Question: I want to use 'scope' in my project.
i create a folder under lib, see

The file 'product.rb' include some methods, like
'''
module Scopes::Product
#TODO: change this to array pairs so we preserve order?
SCOPES = {
# Scopes for selecting products based on taxon
:taxon => {
:taxons_name_eq => [:taxon_name],
:in_taxons => [:taxon_names],
},
# product selection based on name, or search
:search => {
:in_name => [:words],
:in_name_or_keywords => [:words],
:in_name_or_description => [:words],
:with_ids => [:ids]
},
...
'''
I use it in my model 'product.rb'
'''
include ::Scopes::Product
'''
error message:
'''
pry(main)> Product
ArgumentError: Scopes is not missing constant Product!
from /usr/local/ruby/lib/ruby/gems/1.9.1/gems/activesupport-3.0.9/lib/active_support/dependencies.rb:479:in 'load_missing_constant'
'''
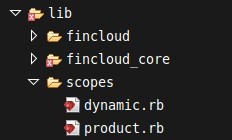
Answer: Please try namespacing this way..
'''
module Scopes
module Product
....
end
end
'''